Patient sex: M
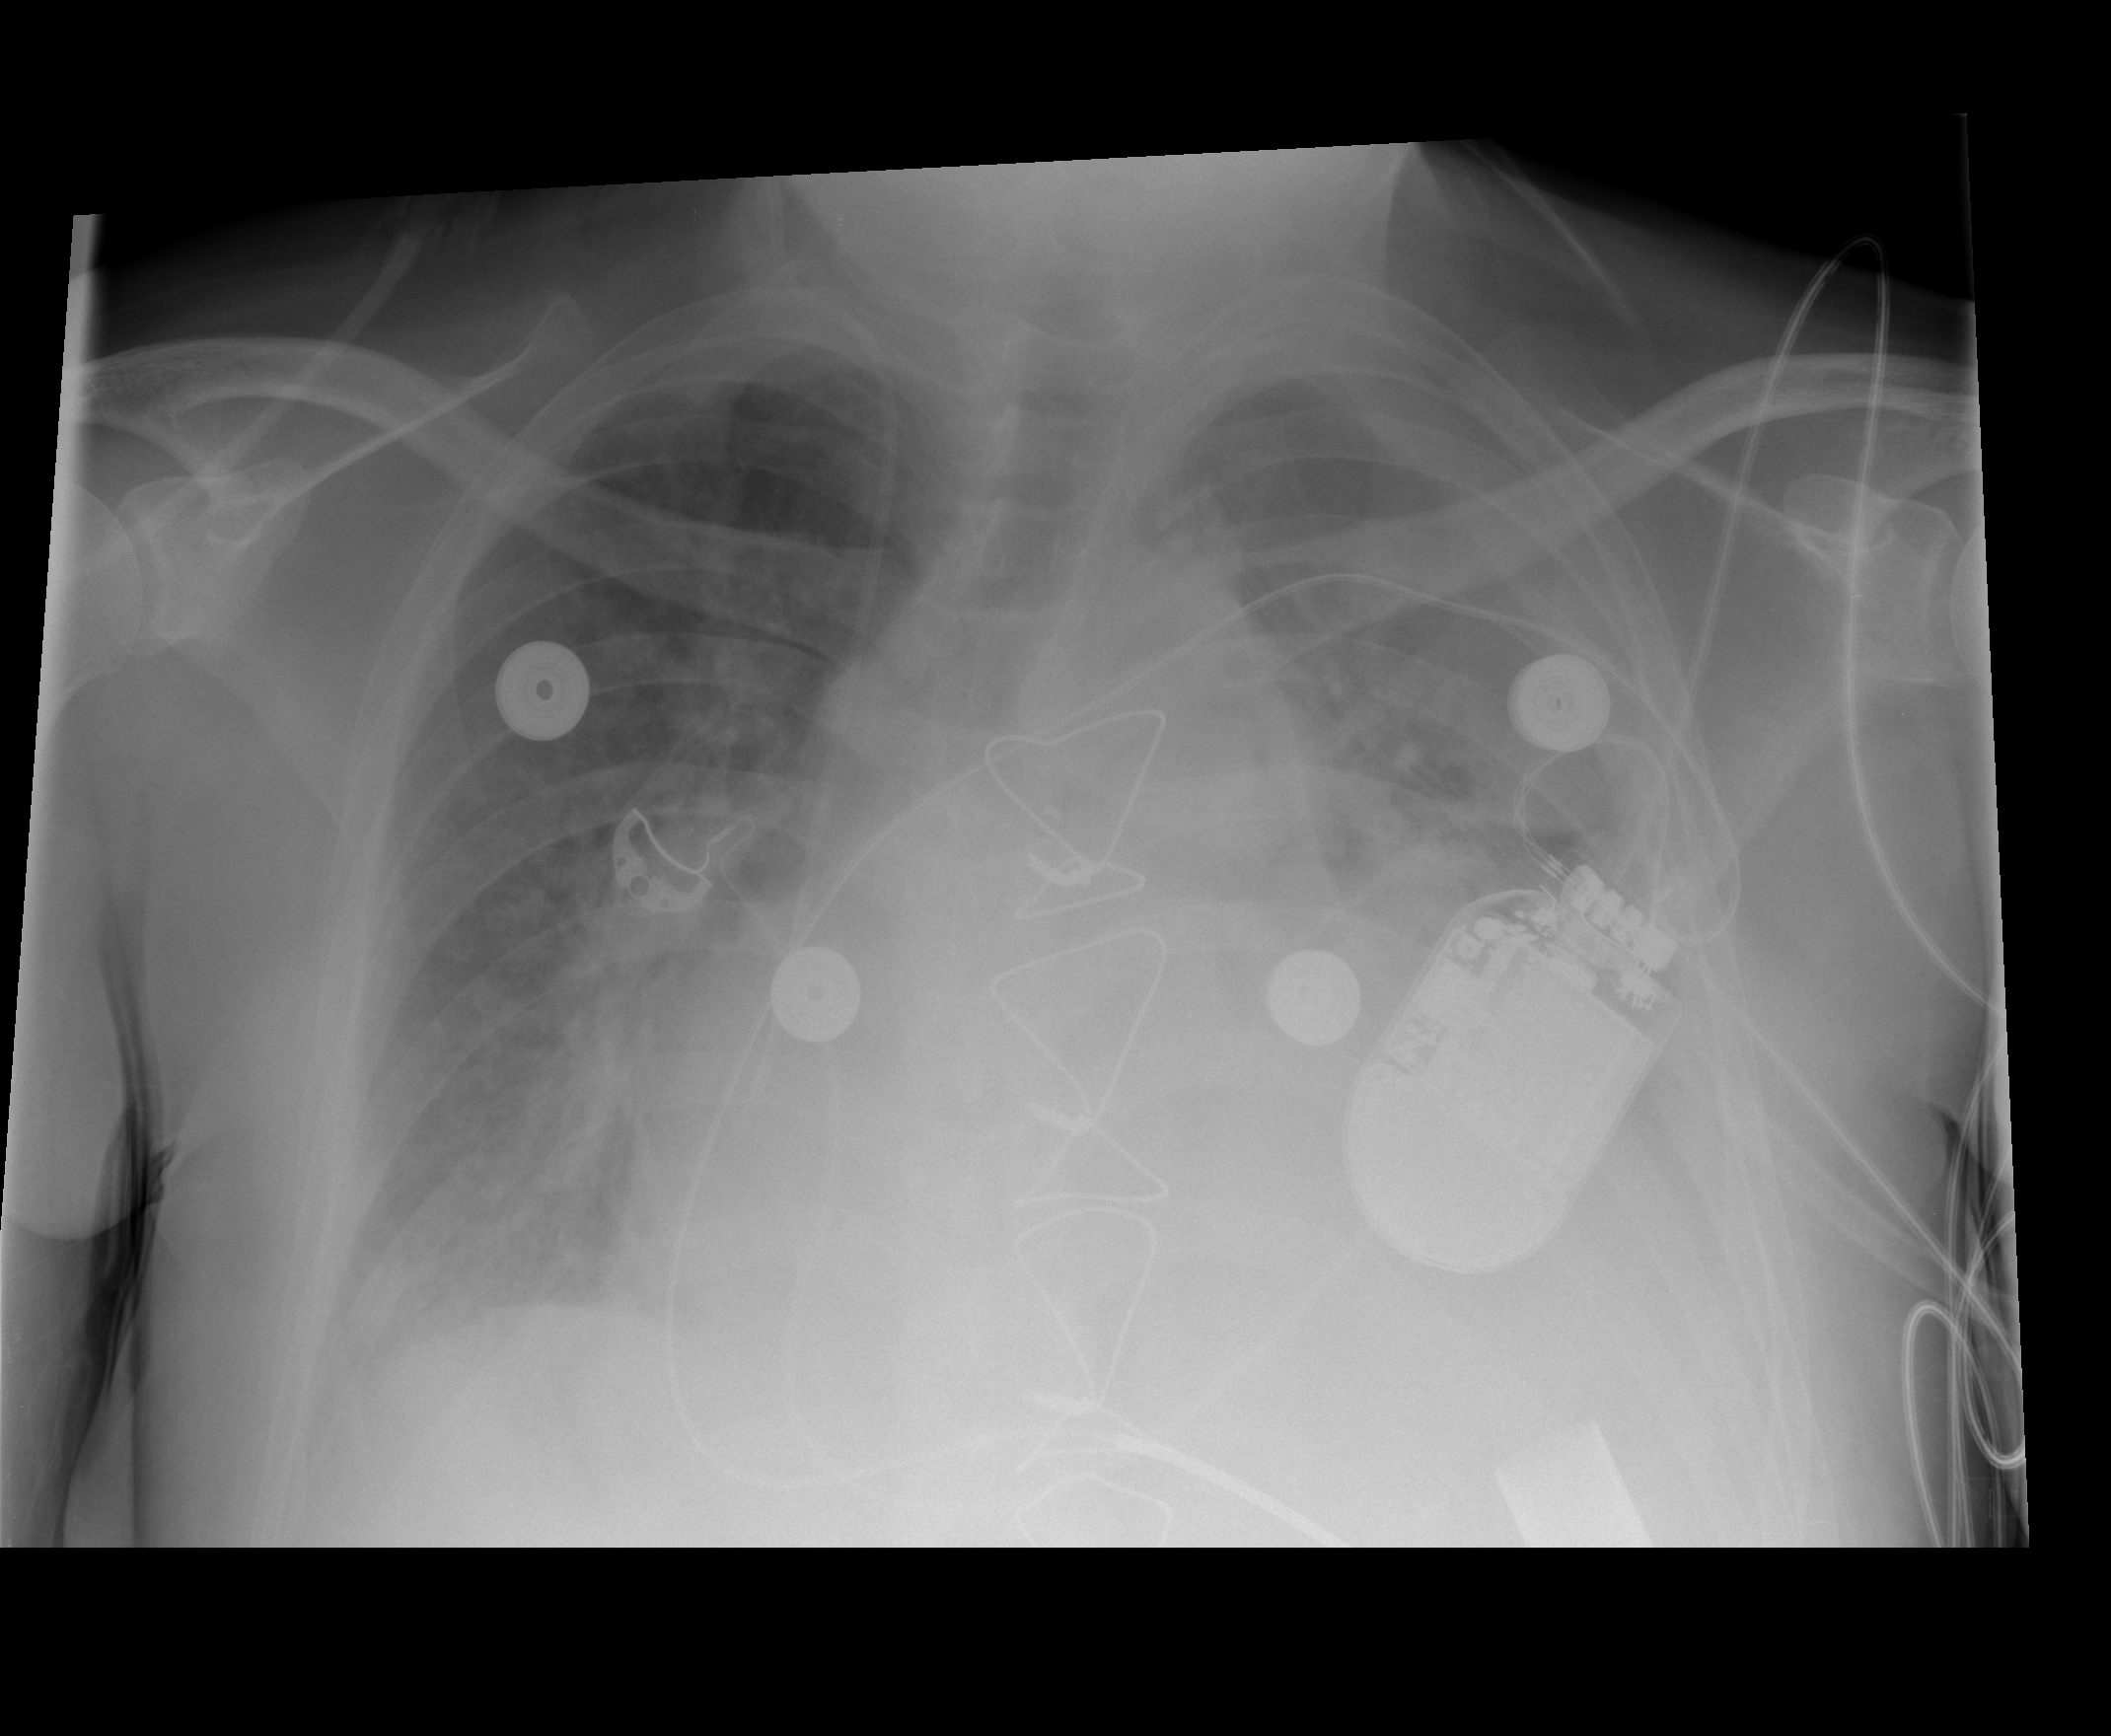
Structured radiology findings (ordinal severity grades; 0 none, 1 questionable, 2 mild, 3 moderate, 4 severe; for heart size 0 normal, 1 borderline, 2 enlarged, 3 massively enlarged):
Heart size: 2
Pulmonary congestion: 2
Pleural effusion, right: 2
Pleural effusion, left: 3
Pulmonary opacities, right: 0
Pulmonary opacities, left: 0
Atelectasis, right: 2
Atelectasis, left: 3